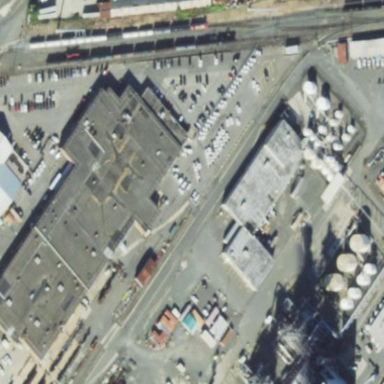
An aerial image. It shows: Industrial building.